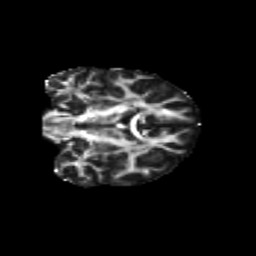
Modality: FA
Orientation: coronal
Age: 22
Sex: female
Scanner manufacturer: siemens
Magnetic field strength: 3 T
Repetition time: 1.8 s
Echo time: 0.07 s